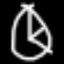
Label: angel